Field crop: maize
Growth stage: 2
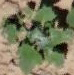
Species: chenopodium